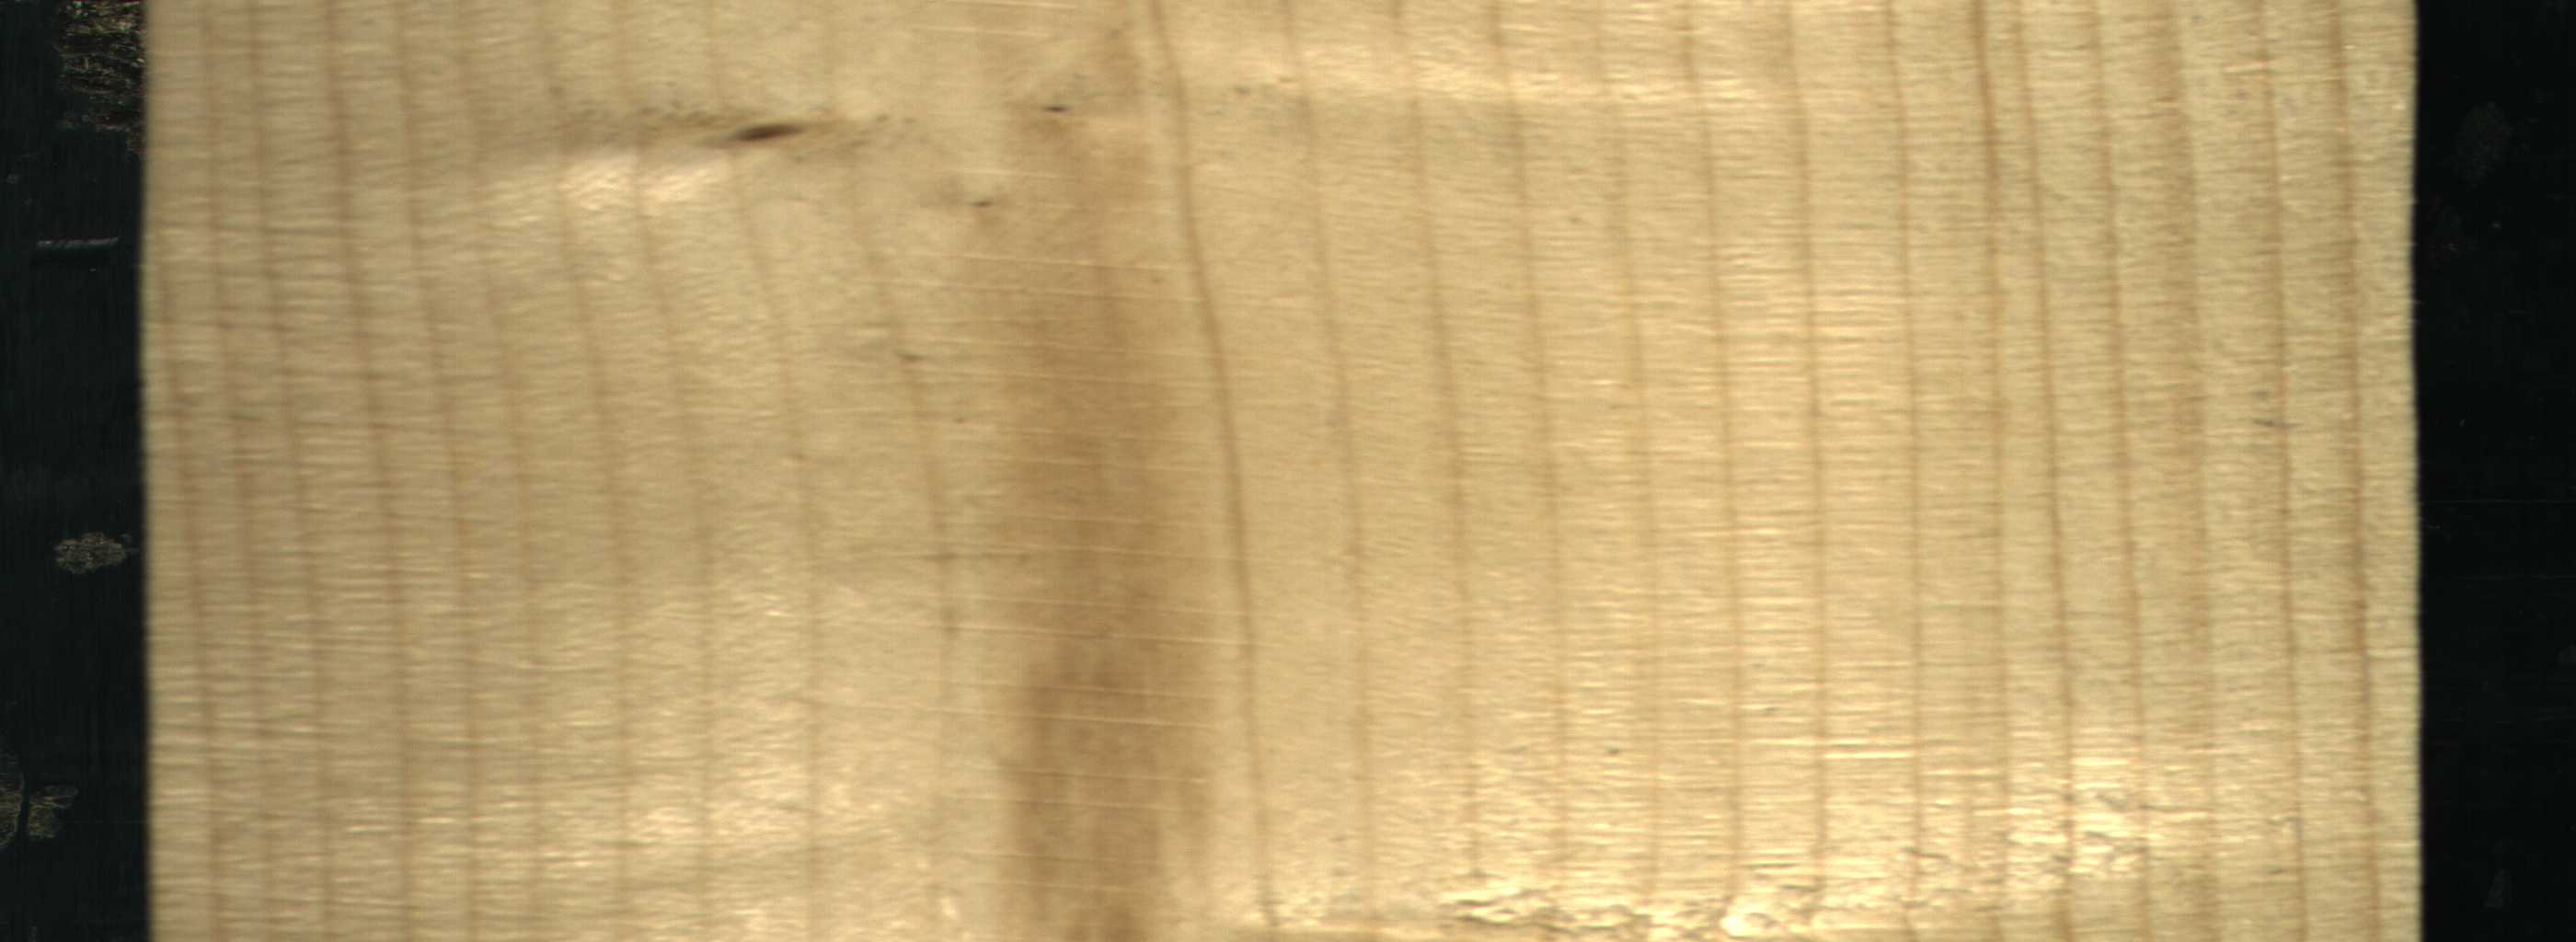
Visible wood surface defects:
Live_Knot